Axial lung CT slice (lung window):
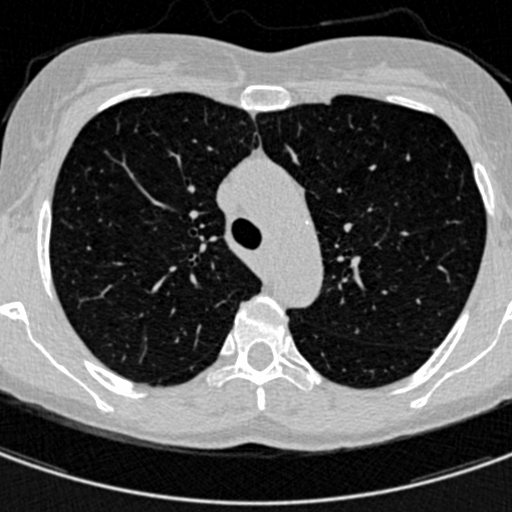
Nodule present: no